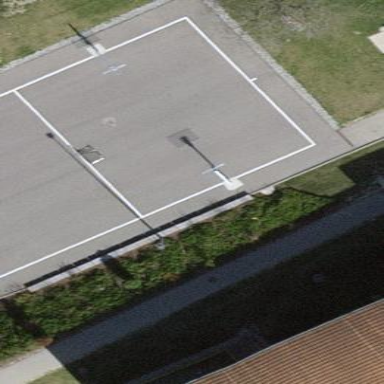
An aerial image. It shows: Basketball court on pitch.